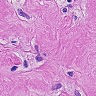
Metastatic tissue present: yes